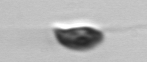
Label: flagellate